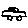
Label: car